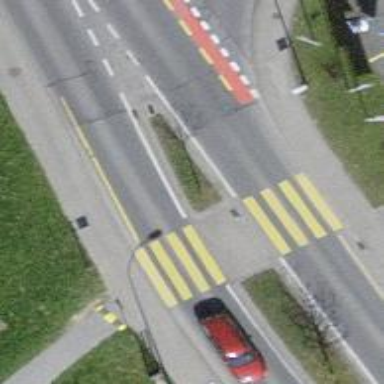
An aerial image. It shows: Zebra crossing on footway.